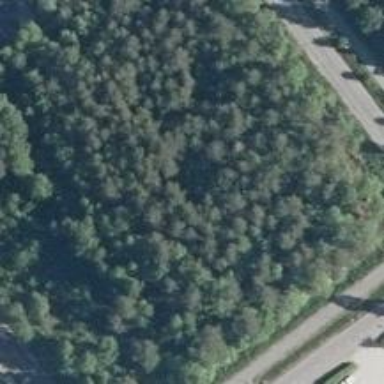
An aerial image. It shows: Deciduous forest area.